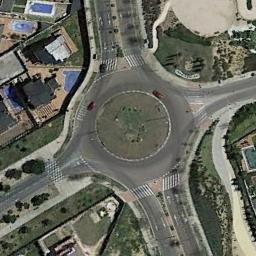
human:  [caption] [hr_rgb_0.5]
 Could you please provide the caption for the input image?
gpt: The roundabout is on the grass next to trees and buildings .

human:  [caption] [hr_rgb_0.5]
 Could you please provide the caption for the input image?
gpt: There are many trees and buildings around the roundabout .

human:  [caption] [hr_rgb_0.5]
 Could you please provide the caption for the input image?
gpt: There are several moving vehicles on the road at the roundabout, And there are many buildings with swimming pools and some trees and lawns around the roundabout .

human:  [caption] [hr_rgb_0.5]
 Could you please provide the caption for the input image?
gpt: The roundabout connects four roads and some buildings are next to the roundabout .

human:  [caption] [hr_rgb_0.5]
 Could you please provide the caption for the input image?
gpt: There are some buildings and green lawns beside the roundabout .